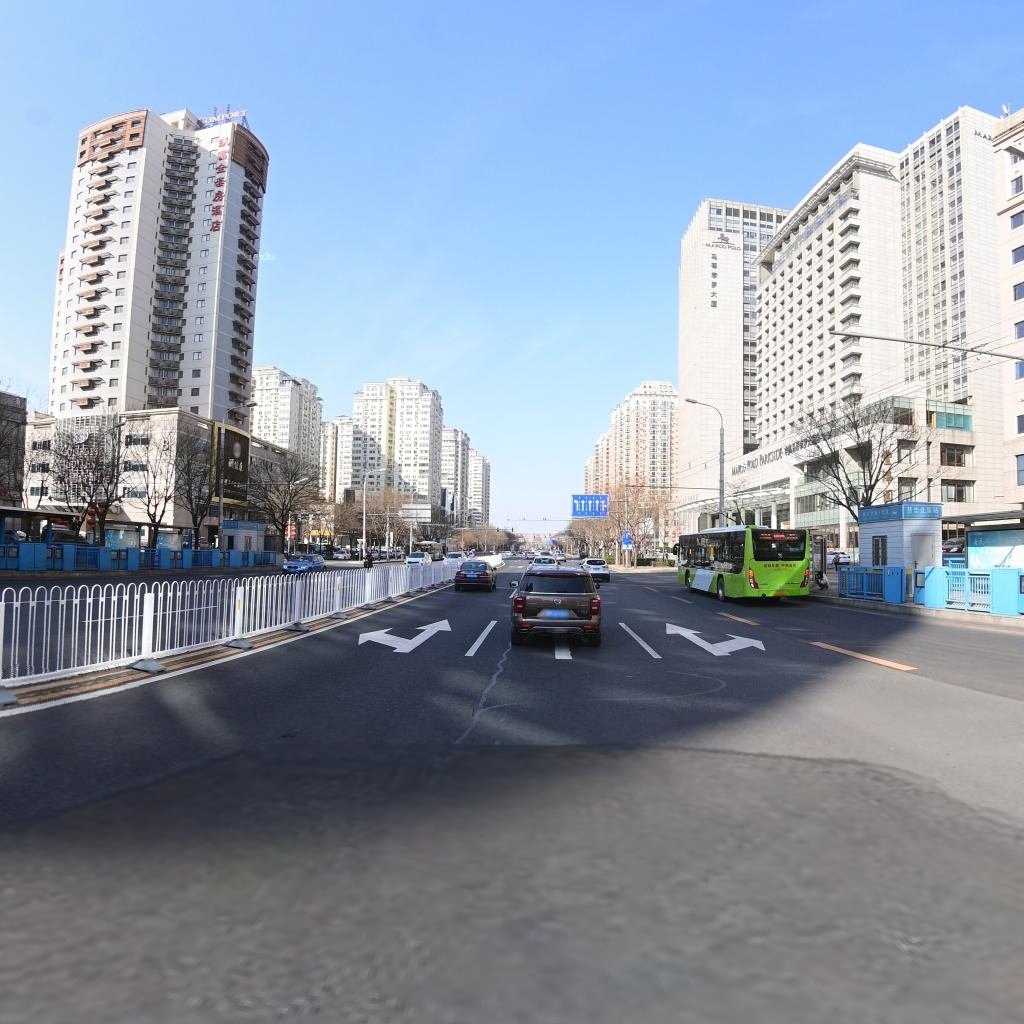
Region: Chaoyang
Road damage annotations: longitudinal patch, transverse patch, longitudinal patch, transverse patch